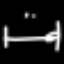
Label: bed